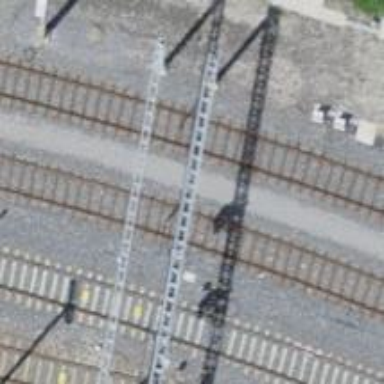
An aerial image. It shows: Railway signal.